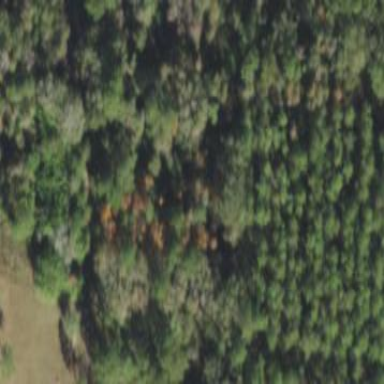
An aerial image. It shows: Mixed woodland area with various types of leaves.